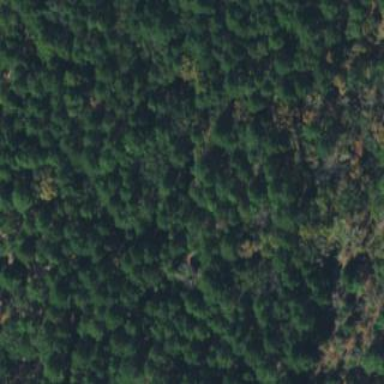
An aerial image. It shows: Evergreen woodland with needle-leaved trees.